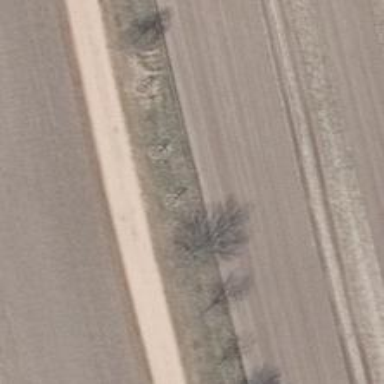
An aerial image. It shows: Deciduous tree with broadleaved leaves.